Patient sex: M
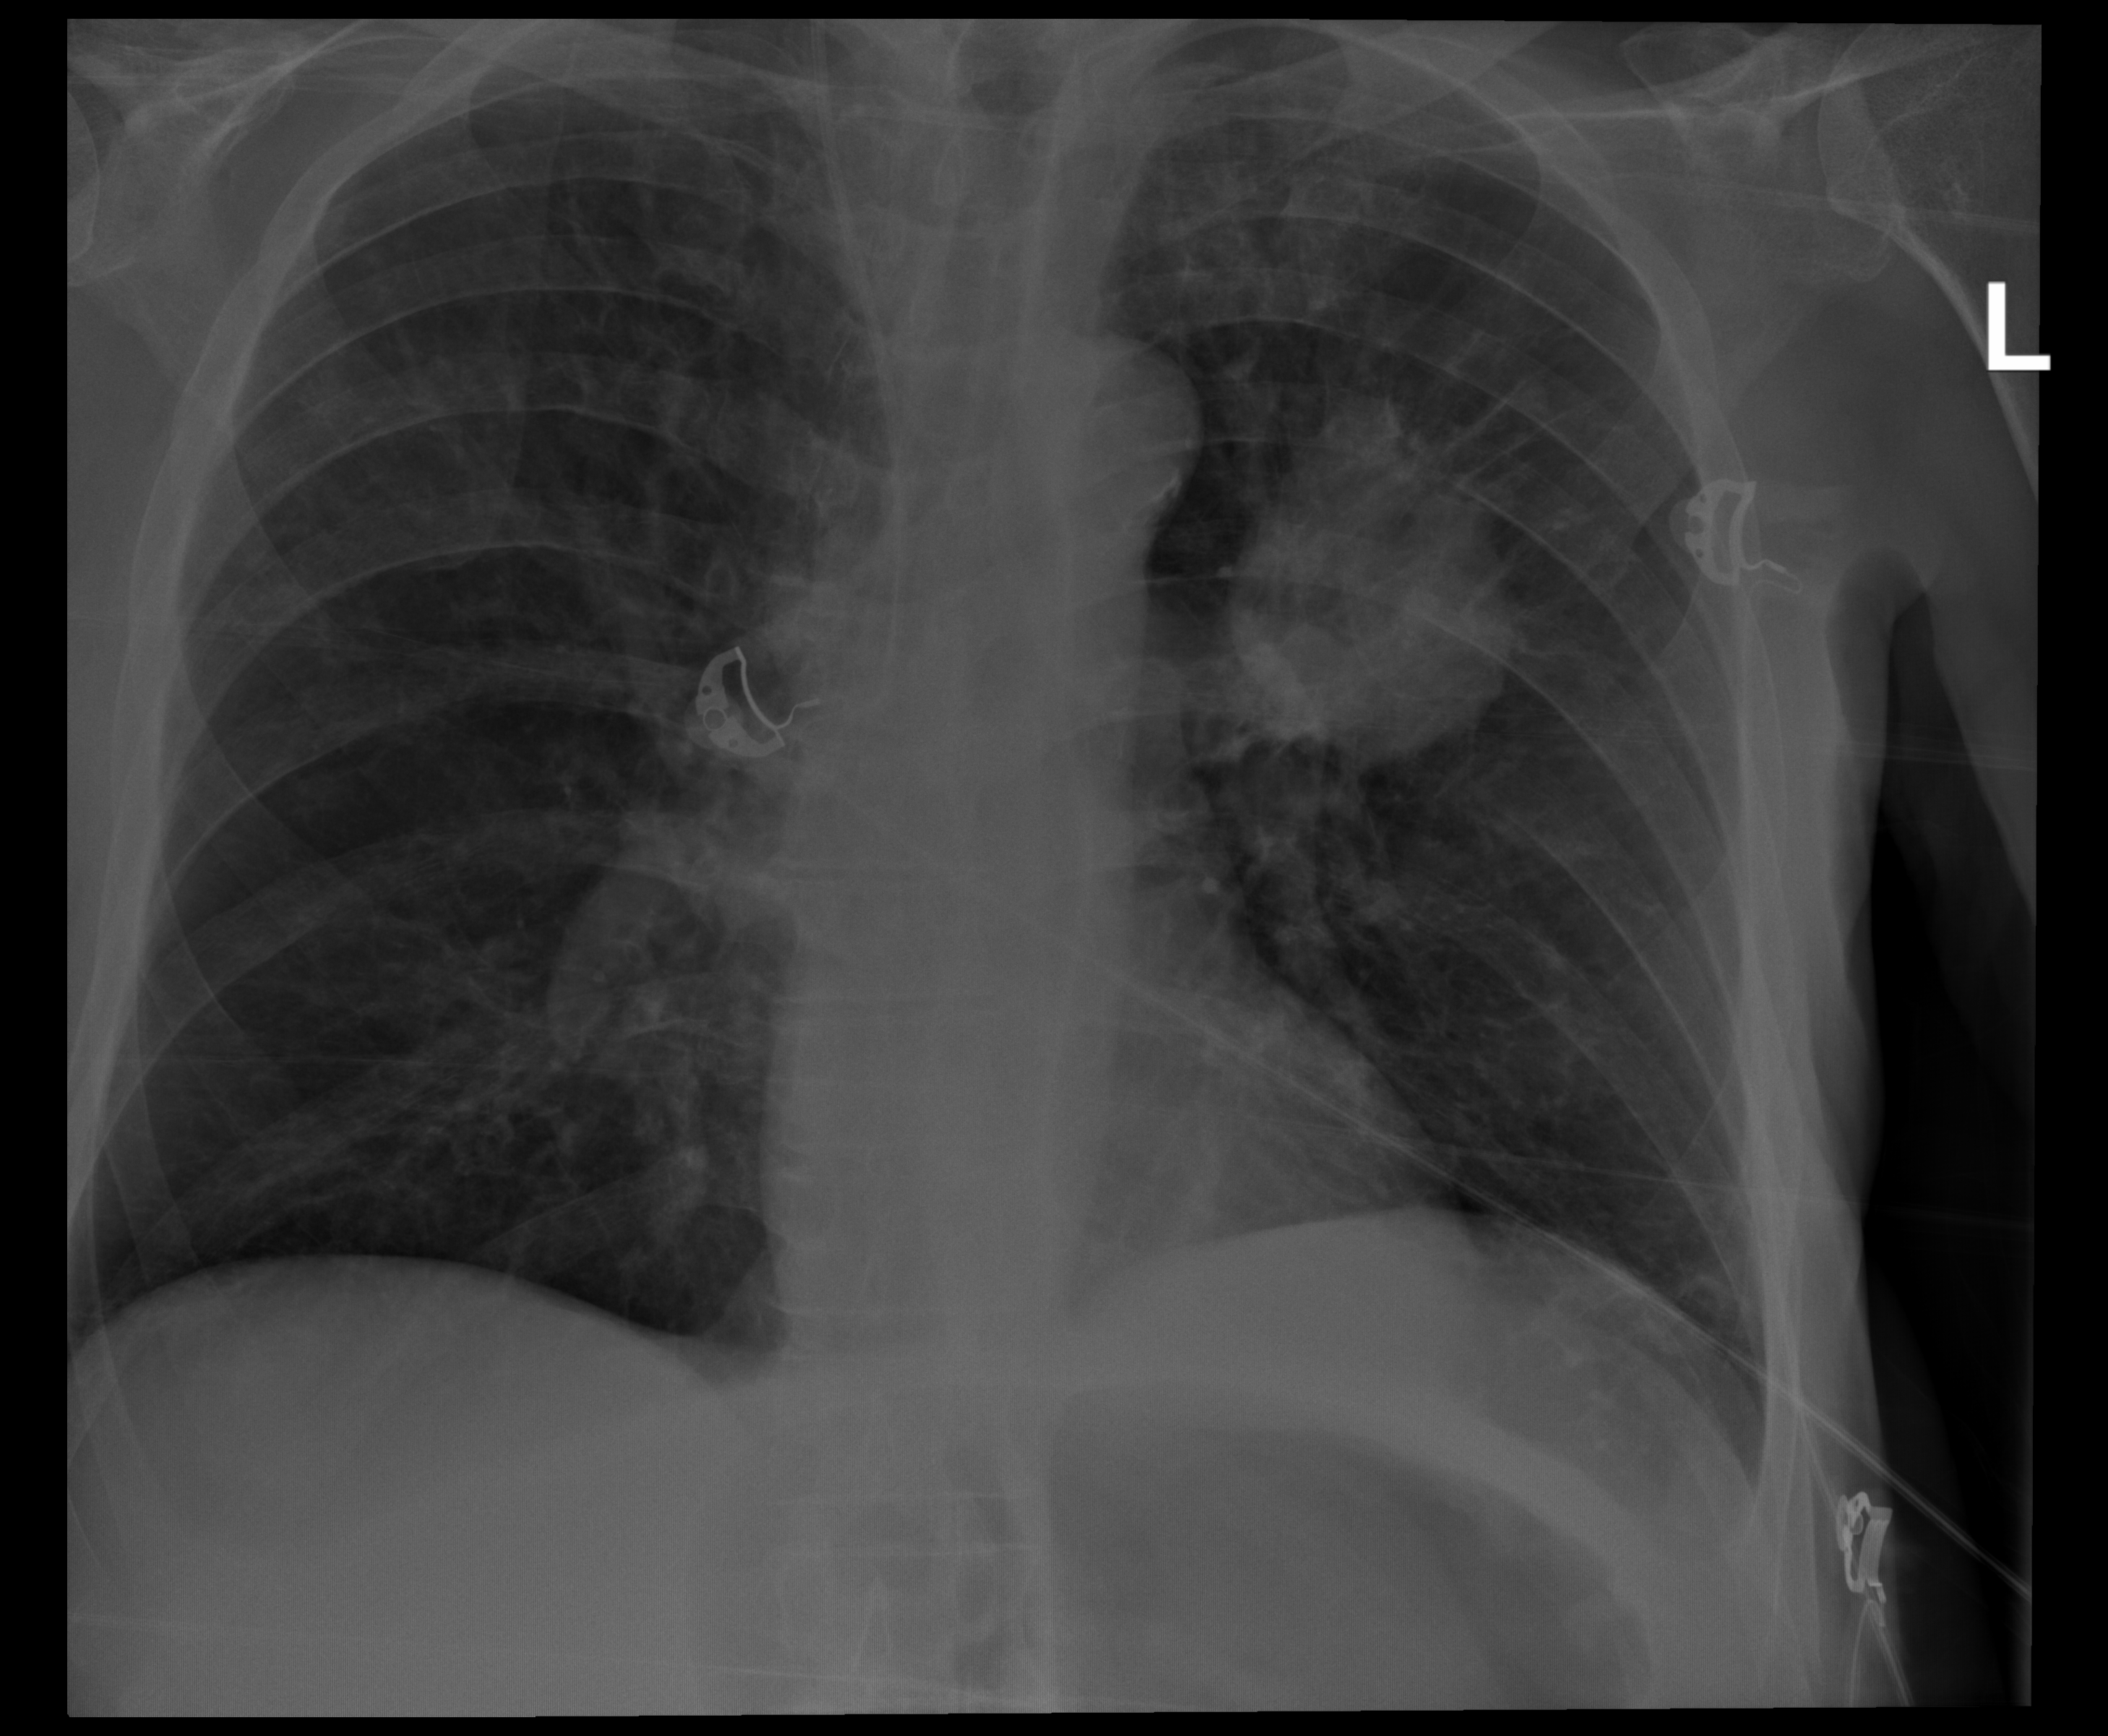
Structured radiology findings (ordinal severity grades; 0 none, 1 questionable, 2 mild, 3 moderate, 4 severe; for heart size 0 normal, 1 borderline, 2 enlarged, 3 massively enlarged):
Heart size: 0
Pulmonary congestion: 0
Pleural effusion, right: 0
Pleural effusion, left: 2
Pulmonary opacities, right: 1
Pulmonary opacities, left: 4
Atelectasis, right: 0
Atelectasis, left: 2